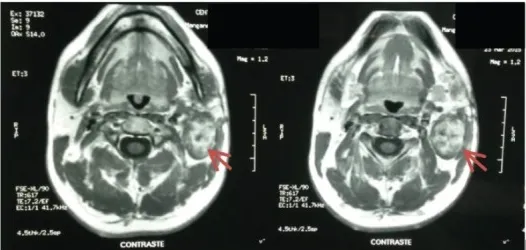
Head and neck magnetic resonance. B. Cross section with contrast.
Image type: radiology (mri)